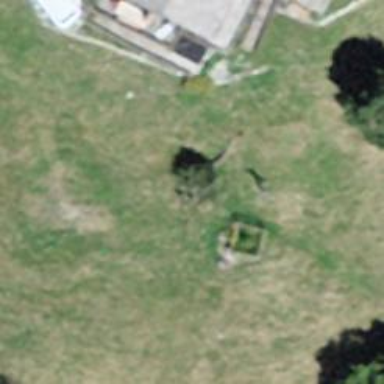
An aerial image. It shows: Wayside cross with historic significance.